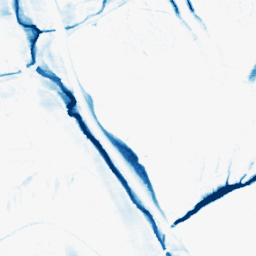
Category: morphological
Decomposition family: morphological_ellipse
Decomposition parameters: operation: closing
width: 10
height: 30
Upsampling method: sinc_hamming
Upsampling parameters: scale: 4
kernel_size: 8
Upsampling scale: 4